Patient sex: M
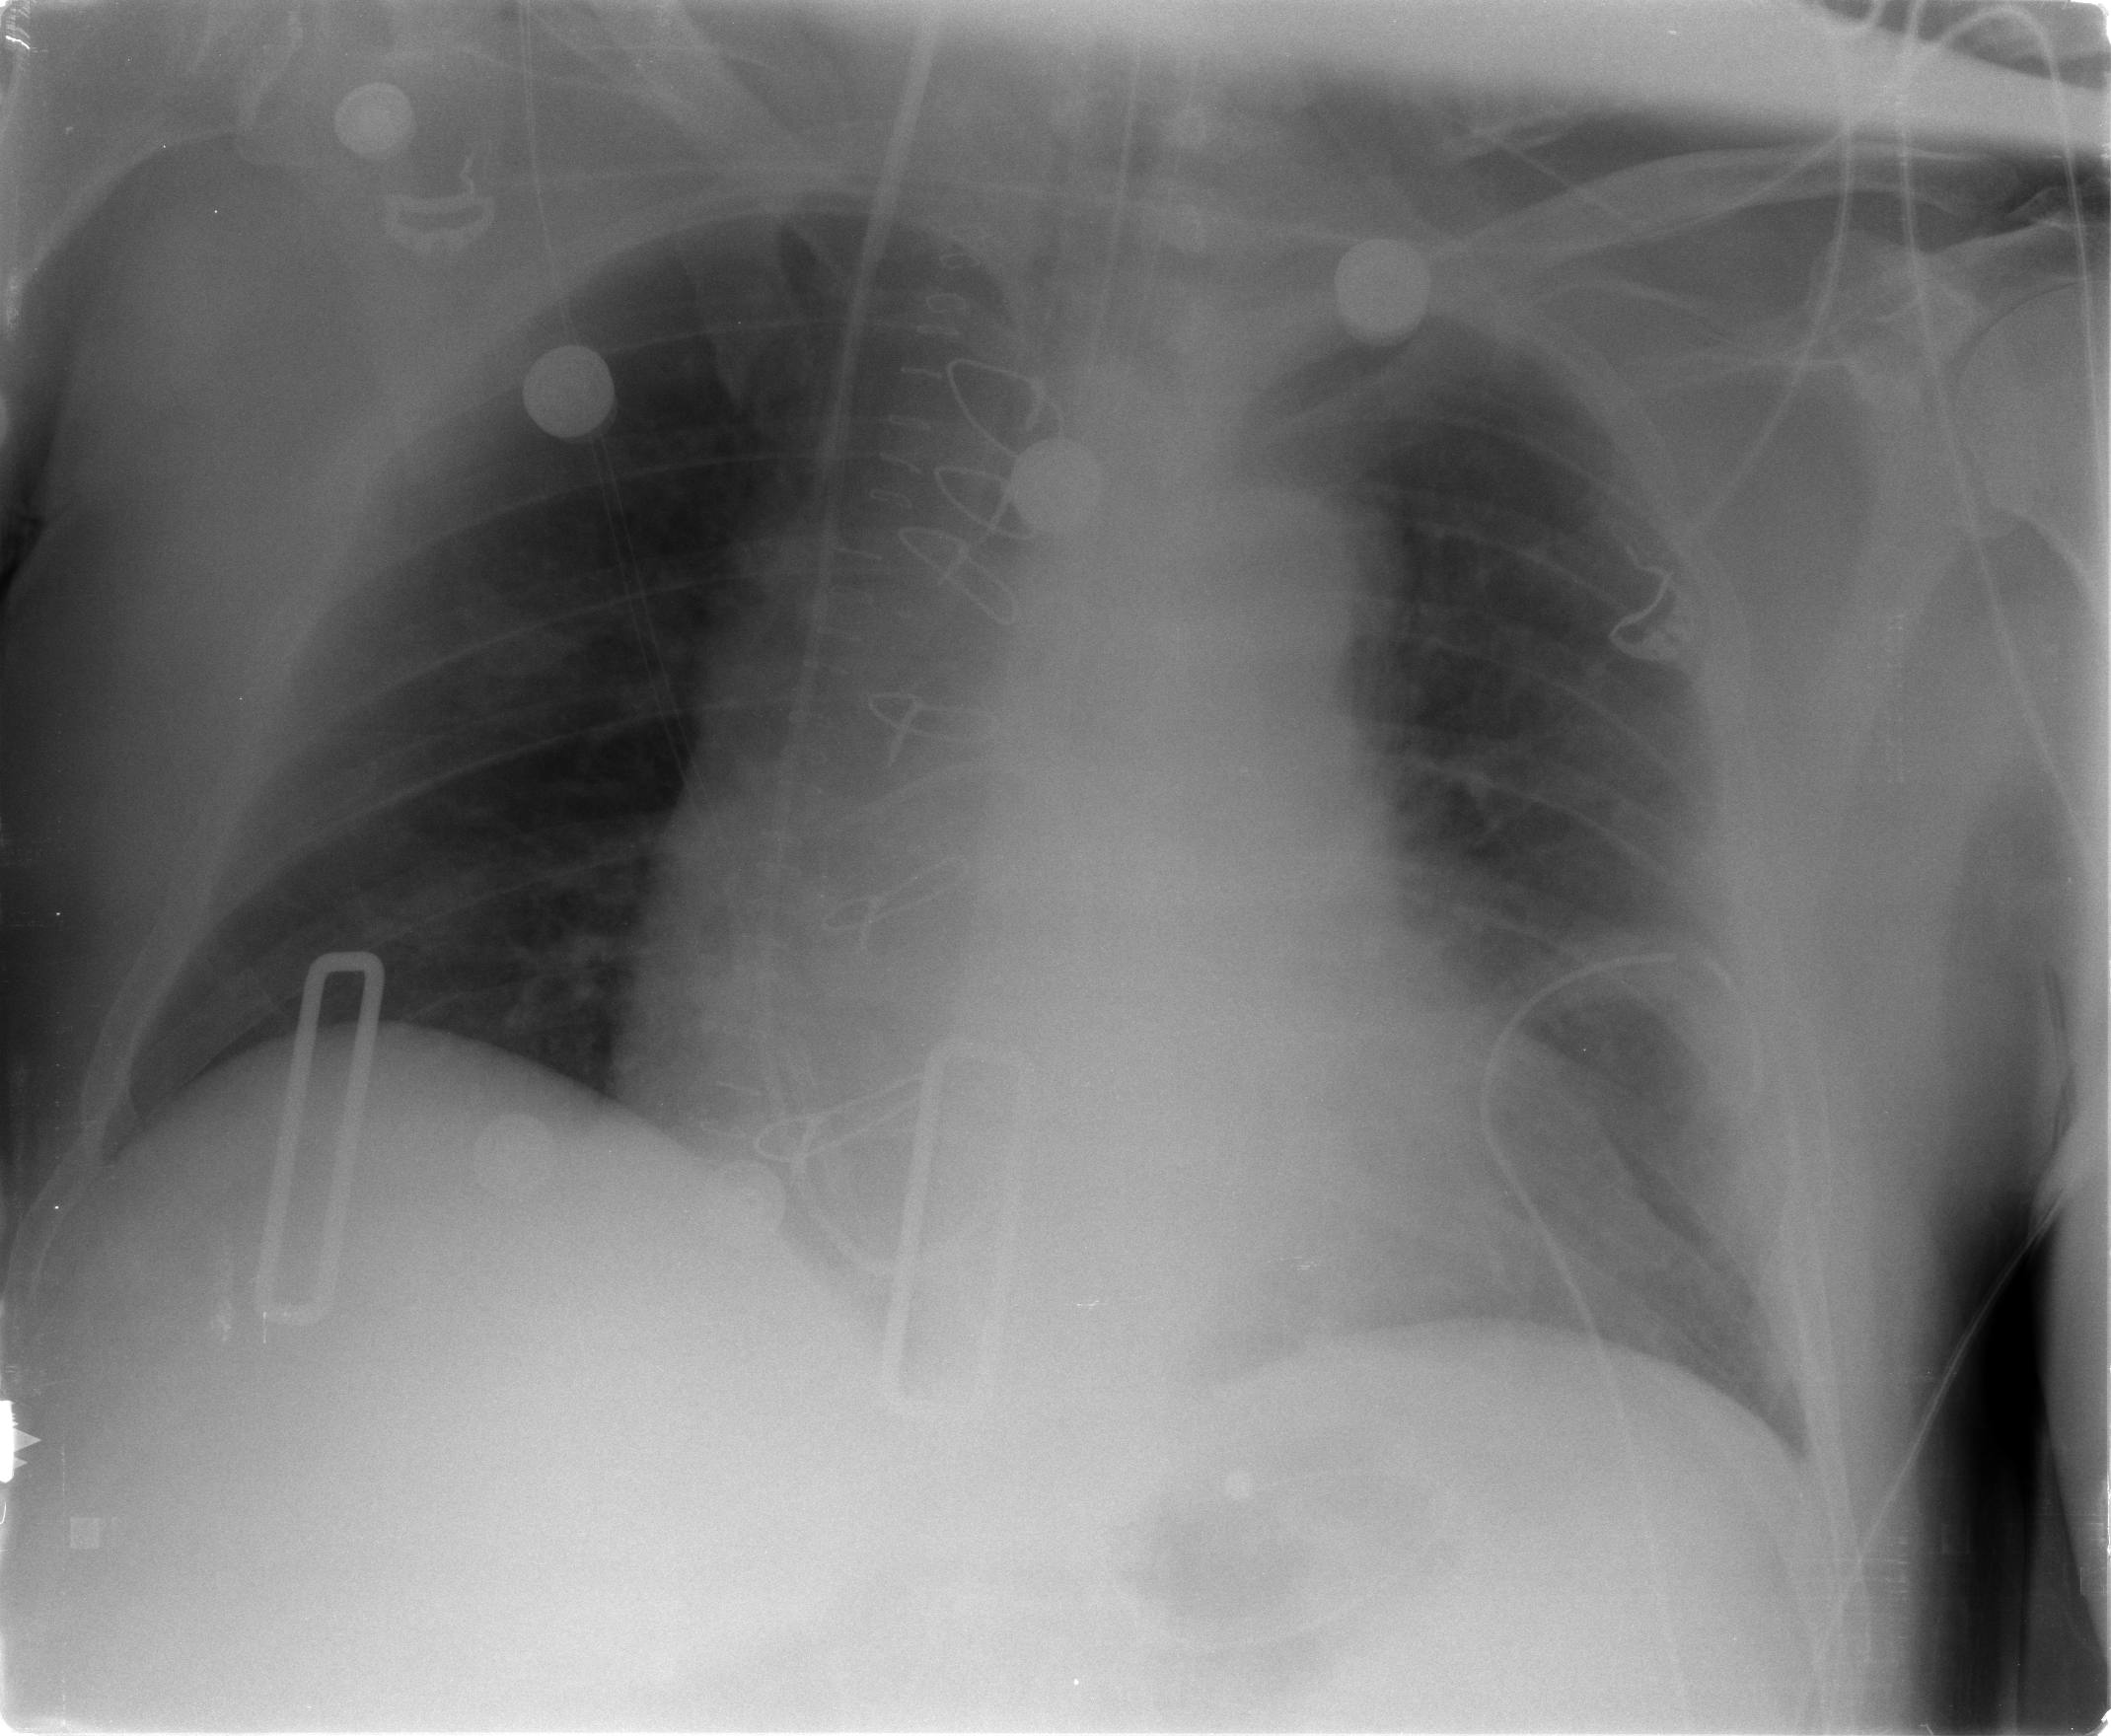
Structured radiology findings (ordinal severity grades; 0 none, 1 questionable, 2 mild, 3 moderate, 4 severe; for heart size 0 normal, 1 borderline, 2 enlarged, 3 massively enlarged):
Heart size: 2
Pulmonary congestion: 2
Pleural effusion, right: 0
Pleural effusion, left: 2
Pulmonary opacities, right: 0
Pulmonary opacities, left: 0
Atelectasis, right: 0
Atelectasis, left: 2